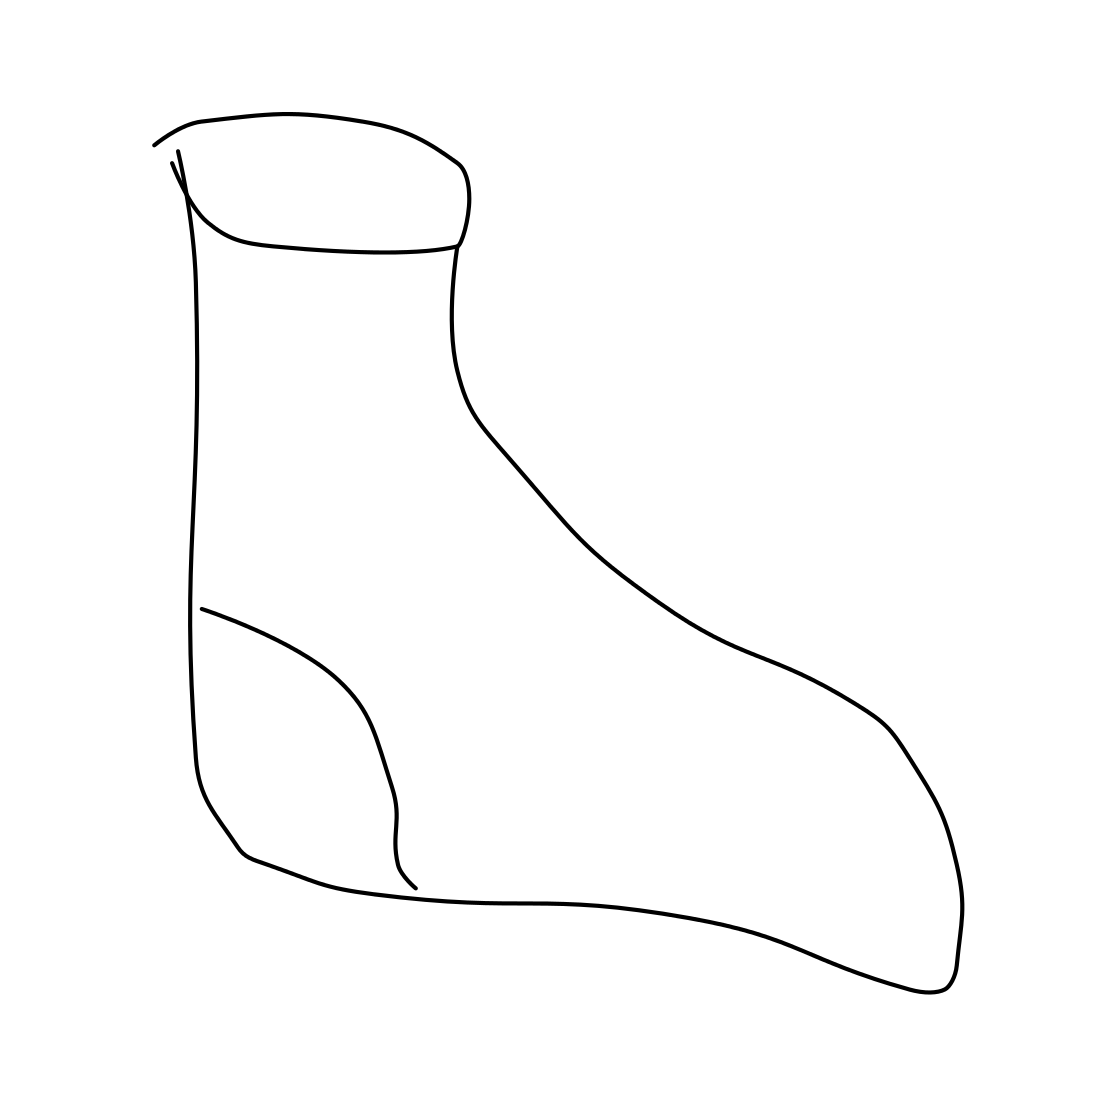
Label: socks